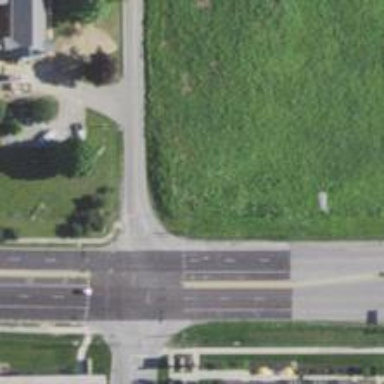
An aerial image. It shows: Crossing road.